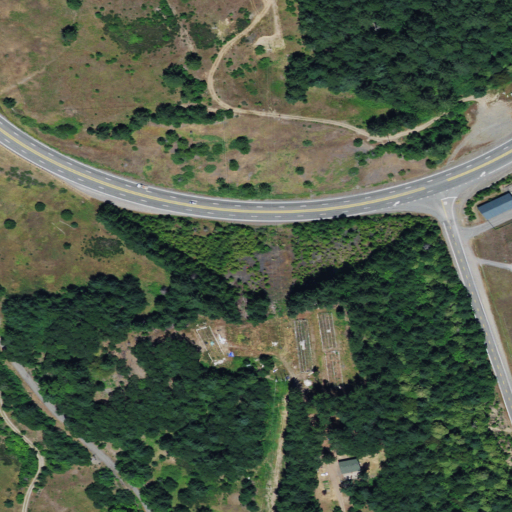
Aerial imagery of gap in California named Berry Summit containing evergreen forest, shrub, open development, low intensity development, medium intensity development, and high intensity development